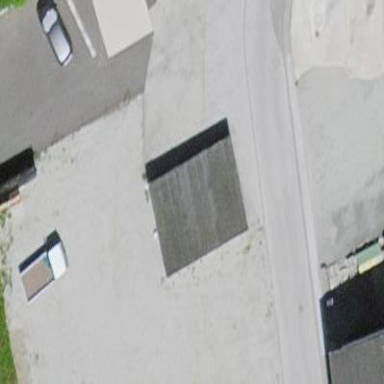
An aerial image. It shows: Garage.